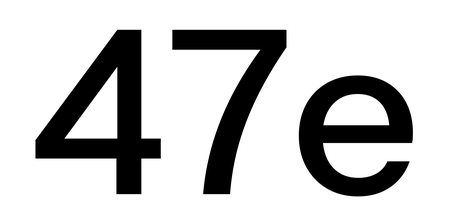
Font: InstrumentSans_Medium